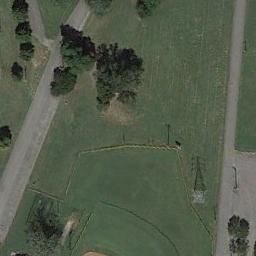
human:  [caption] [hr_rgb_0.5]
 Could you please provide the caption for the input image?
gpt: There are some roads near the meadow .

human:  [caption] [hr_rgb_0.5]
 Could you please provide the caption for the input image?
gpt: There is a road and some trees next to the meadow .

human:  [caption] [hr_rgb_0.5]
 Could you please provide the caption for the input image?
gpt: This meadow has dense grasses and some trees and some roads go through the meadow .

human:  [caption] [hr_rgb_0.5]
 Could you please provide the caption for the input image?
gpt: The entire image is dominated by grass .

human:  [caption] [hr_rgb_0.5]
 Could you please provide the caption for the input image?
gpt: There are some green trees on the green meadow beside the roads .